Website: home-depot
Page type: customer-info-address
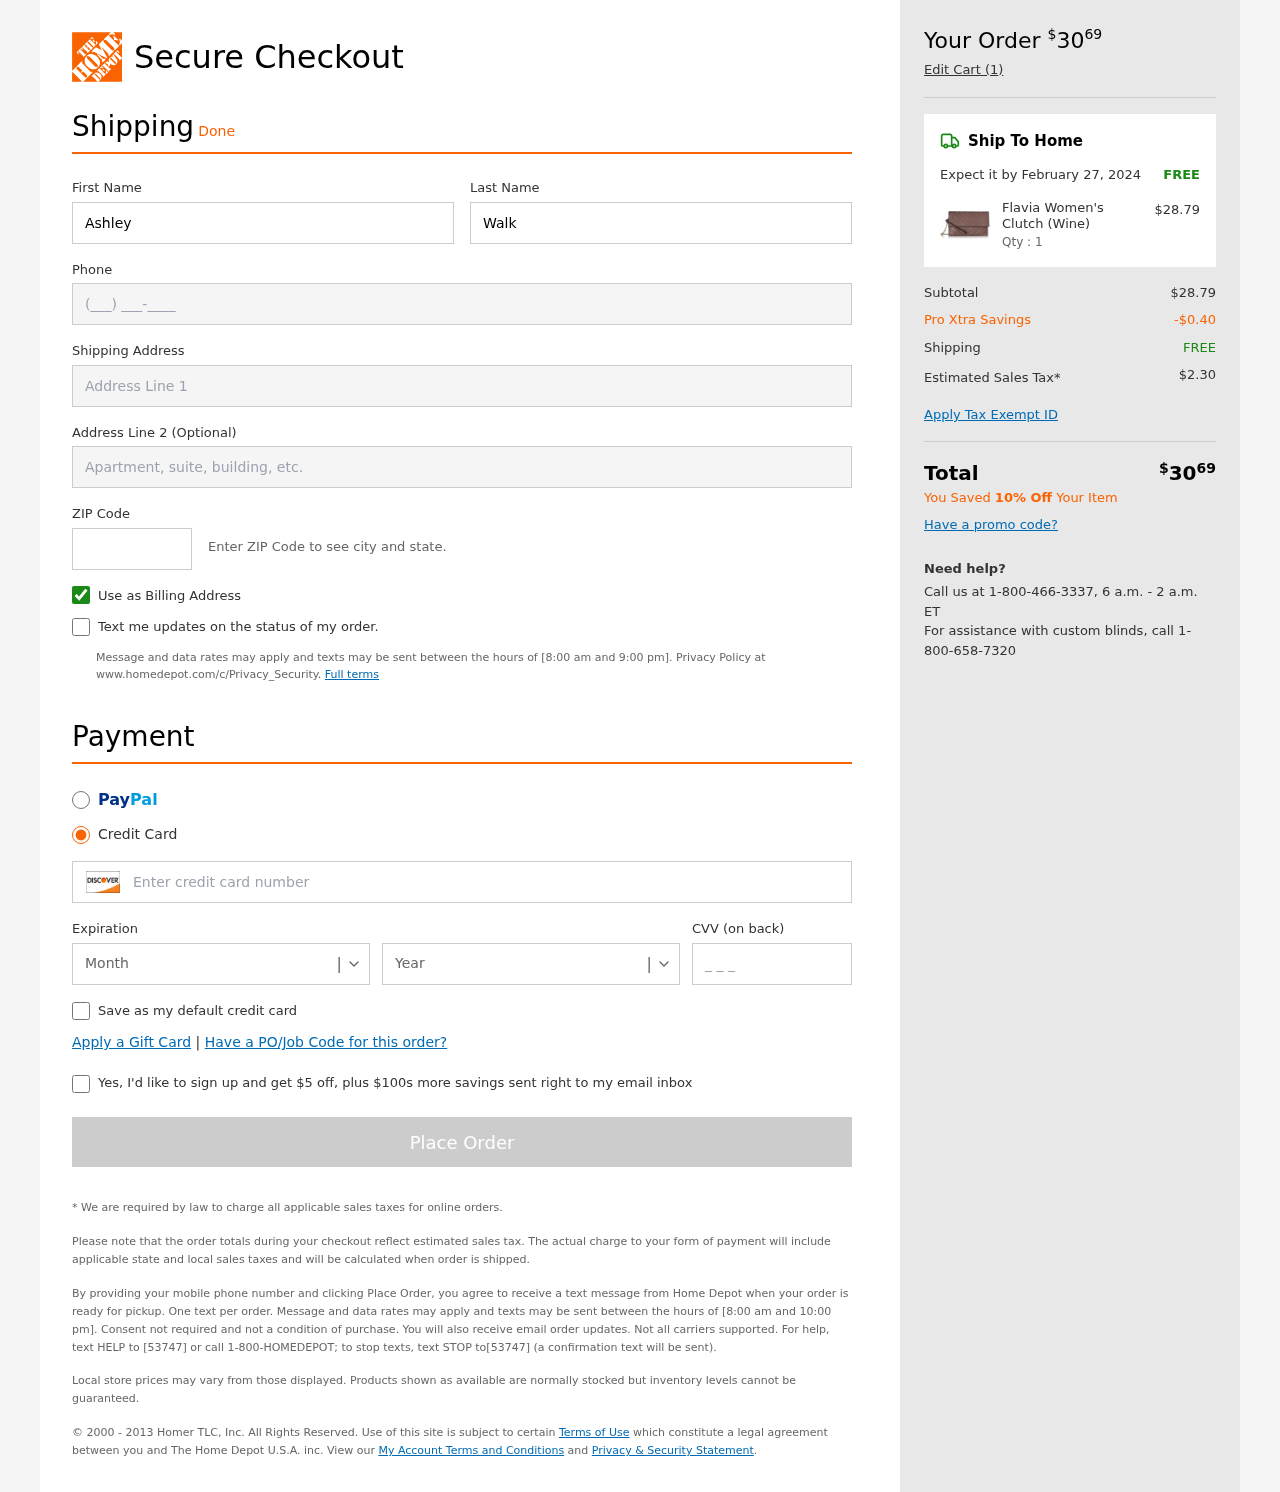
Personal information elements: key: PII_CARD_CVV
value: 599
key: PII_CARD_EXPIRY_MONTH
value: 07
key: PII_CARD_EXPIRY_YEAR
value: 28
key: PII_CARD_NUMBER
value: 6549 8473 1540 2460
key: PII_FIRSTNAME
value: Ashley
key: PII_LASTNAME
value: Walker
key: PII_PHONE
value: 2808894397
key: PII_POSTCODE
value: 17475
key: PII_STREET
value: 623 Johnson Islands Apt. 298
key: PII_STREET2
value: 95178 Russell Drive
Product elements: key: PRODUCT1_NAME
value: Flavia Women's Clutch (Wine)
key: PRODUCT1_PRICE
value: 28.79
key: PRODUCT1_QUANTITY
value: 1
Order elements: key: ORDER_TOTAL
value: $3069
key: ORDER_NUM_ITEMS
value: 1
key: ORDER_DELIVERY_DATE
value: February 27, 2024
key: ORDER_SHIPPING_COST
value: FREE
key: ORDER_SUBTOTAL
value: $28.79
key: ORDER_DISCOUNT
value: -$0.40
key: ORDER_SHIPPING_COST2
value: FREE
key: ORDER_TAX
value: $2.30
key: ORDER_TOTAL2
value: $3069
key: ORDER_SAVINGS_MESSAGE
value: You Saved 10% Off Your Item